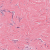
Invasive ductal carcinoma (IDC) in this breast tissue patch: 0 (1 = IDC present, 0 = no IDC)